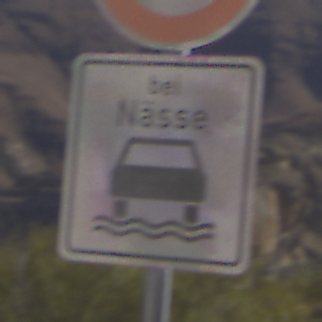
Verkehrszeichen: BeiNaesse
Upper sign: Geschwindigkeit90
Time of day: Midday
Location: Outdoor (Nature)
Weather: Clear
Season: NotSpecified
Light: Natural